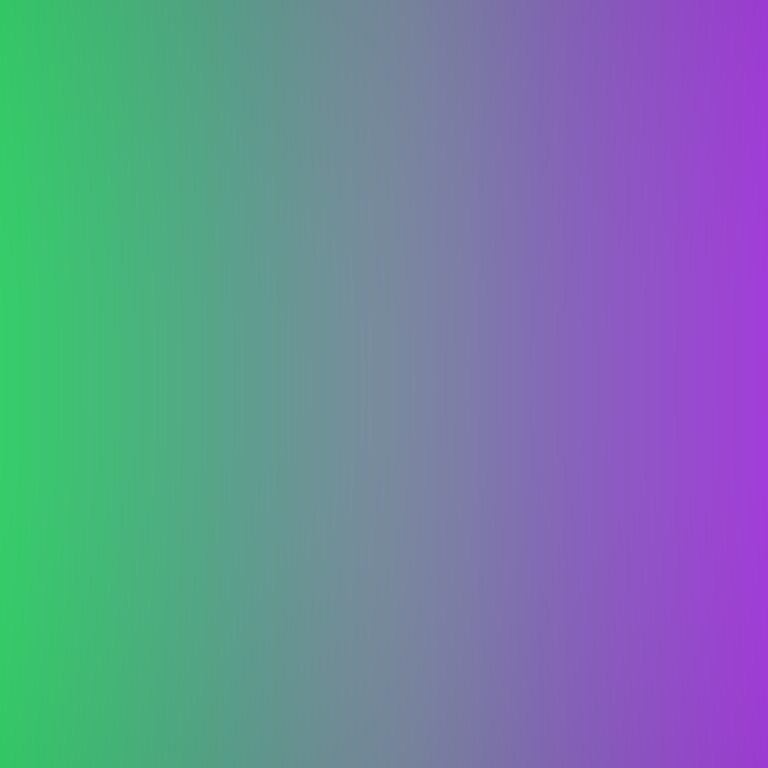
Abstract light effect, smooth gradient from vibrant green to rich purple, calm atmosphere, soft blend, no room, no furniture, no objects.